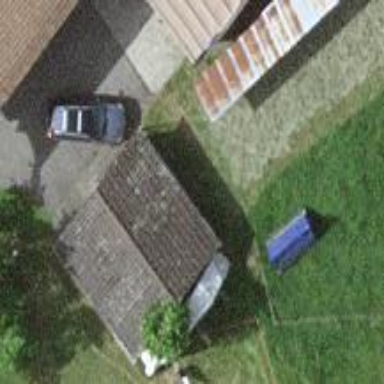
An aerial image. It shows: Garage building.